Question: Top of my html page is horizontally scrollable input images. I have used the ;
I am trying to place a text under my every image. But facing some problem :---
1> All the text is comming under the first image & are overwritten their. (even if i use the property )
2> I am not able to scroll to the images on right. Even scroll bar is not visible on the GUI after adding the text under images .
Actually what i am trying to achieve is :---
Each image will have a text below it and below text their will be an Horizontal bar.
And i should be able to scroll to the images on the right of my screen. Whenever button is pressed i will glow bar under the image indicating button image is selected. Here bar means a horizontal line (with some width) which for which i can change color to indicate image input is selected.
'''
===============================
IMAGE | IMAGE | IMAGE | IMAGE |
TEXT | TEXT | TEXT | TEXT |
BAR | BAR | BAR | BAR |
===============================
'''
At present code which i have posted does not contains logic for adding BAR under the text.
Please suggest.
'''
<!DOCTYPE html>
<html style="height: 100%;">
<head>
<style>
body, html {
width:100%;
height:100%;
margin:0;
padding:0;
position:relative;
}
#imgtxt{
position: absolute;
top: 40px;
left: 0;
width: 100%;
font-family:arial;
color:#DDDFED;
font-size:15px;
}
#images {
background-color:#292B3B;
white-space:nowrap;
}
div.scrollable {
width: 100%;
margin: 0;
padding: 0;
overflow: auto;
padding-left: 4px;
padding-top: 4px;
padding-bottom: 20px;
box-sizing:border-box;
}
#Menu {
background-color:#FFCCFF;
position:absolute;
top:70px;
bottom:20px;
left:0;
width:200px;
}
#center {
background-color:#eeeeee;
position:absolute;
top:70px;
left:200px;
right:0px;
bottom:20px;
}
#fotter {
background-color:#CC99FF;
text-align:center;
position:absolute;
left:0;
bottom:0;
width:100%;
}
</style>
</head>
<body >
<div id="images" class="scrollable">
<input type="image" src="https://encrypted-tbn0.gstatic.com/images?q=tbn:ANd9GcS6QBsJ91Xp2YoqjiDe4qbYAGSf8deoyI0c1TutLDPrxwuQb34-" onclick="alert('clicked')" title="Room one" alt="Bulb pop up" width="80" height="48" />
<p id="imgtxt">Keypad</p>
<input type="image" src="https://encrypted-tbn0.gstatic.com/images?q=tbn:ANd9GcS6QBsJ91Xp2YoqjiDe4qbYAGSf8deoyI0c1TutLDPrxwuQb34-" onclick="alert('clicked')" alt="Bulb pop up" width="80" height="48" />
<p id="imgtxt" >Keypad-2</p>
<input type="image" src="https://encrypted-tbn0.gstatic.com/images?q=tbn:ANd9GcS6QBsJ91Xp2YoqjiDe4qbYAGSf8deoyI0c1TutLDPrxwuQb34-" onclick="alert('clicked')" alt="Bulb pop up" width="80" height="48" />
<p id="imgtxt" >Keypad-3</p>
<input type="image" src="https://encrypted-tbn0.gstatic.com/images?q=tbn:ANd9GcS6QBsJ91Xp2YoqjiDe4qbYAGSf8deoyI0c1TutLDPrxwuQb34-" onclick="alert('clicked')" alt="Bulb pop up" width="80" height="48" />
<p id="imgtxt" >Keypad-4</p>
<input type="image" src="https://encrypted-tbn0.gstatic.com/images?q=tbn:ANd9GcS6QBsJ91Xp2YoqjiDe4qbYAGSf8deoyI0c1TutLDPrxwuQb34-" onclick="alert('clicked')" alt="Bulb pop up" width="80" height="48" />
<p id="imgtxt" >Keypad-5</p>
<input type="image" src="https://encrypted-tbn0.gstatic.com/images?q=tbn:ANd9GcS6QBsJ91Xp2YoqjiDe4qbYAGSf8deoyI0c1TutLDPrxwuQb34-" onclick="alert('clicked')" alt="Bulb pop up" width="80" height="48" />
<p id="imgtxt" >Keypad-6</p>
<input type="image" src="https://encrypted-tbn0.gstatic.com/images?q=tbn:ANd9GcS6QBsJ91Xp2YoqjiDe4qbYAGSf8deoyI0c1TutLDPrxwuQb34-" onclick="alert('clicked')" alt="Bulb pop up" width="80" height="48" />
<p id="imgtxt" >Keypad-7</p>
<input type="image" src="https://encrypted-tbn0.gstatic.com/images?q=tbn:ANd9GcS6QBsJ91Xp2YoqjiDe4qbYAGSf8deoyI0c1TutLDPrxwuQb34-" onclick="alert('clicked')" alt="Bulb pop up" width="80" height="48" />
<p id="imgtxt" >Keypad-8</p>
<input type="image" src="https://encrypted-tbn0.gstatic.com/images?q=tbn:ANd9GcS6QBsJ91Xp2YoqjiDe4qbYAGSf8deoyI0c1TutLDPrxwuQb34-" onclick="alert('clicked')" alt="Bulb pop up" width="80" height="48" />
<p id="imgtxt" >Keypad-9</p>
<input type="image" src="https://encrypted-tbn0.gstatic.com/images?q=tbn:ANd9GcS6QBsJ91Xp2YoqjiDe4qbYAGSf8deoyI0c1TutLDPrxwuQb34-" onclick="alert('clicked')" alt="Bulb pop up" width="80" height="48" />
<p id="imgtxt" >Keypad-10</p>
<input type="image" src="https://encrypted-tbn0.gstatic.com/images?q=tbn:ANd9GcS6QBsJ91Xp2YoqjiDe4qbYAGSf8deoyI0c1TutLDPrxwuQb34-" onclick="alert('clicked')" alt="Bulb pop up" width="80" height="48" />
<p id="imgtxt" >Keypad-11</p>
<input type="image" src="https://encrypted-tbn0.gstatic.com/images?q=tbn:ANd9GcS6QBsJ91Xp2YoqjiDe4qbYAGSf8deoyI0c1TutLDPrxwuQb34-" onclick="alert('clicked')" alt="Bulb pop up" width="80" height="48" />
<p id="imgtxt" >Keypad-12</p>
<input type="image" src="https://encrypted-tbn0.gstatic.com/images?q=tbn:ANd9GcS6QBsJ91Xp2YoqjiDe4qbYAGSf8deoyI0c1TutLDPrxwuQb34-" onclick="alert('clicked')" alt="Bulb pop up" width="80" height="48" />
<p id="imgtxt" >Keypad-13</p>
<input type="image" src="https://encrypted-tbn0.gstatic.com/images?q=tbn:ANd9GcS6QBsJ91Xp2YoqjiDe4qbYAGSf8deoyI0c1TutLDPrxwuQb34-" onclick="alert('clicked')" alt="Bulb pop up" width="80" height="48" />
<p id="imgtxt" >Keypad-14</p>
<input type="image" src="https://encrypted-tbn0.gstatic.com/images?q=tbn:ANd9GcS6QBsJ91Xp2YoqjiDe4qbYAGSf8deoyI0c1TutLDPrxwuQb34-" onclick="alert('clicked')" alt="Bulb pop up" width="80" height="48" />
<p id="imgtxt" >Keypad-15</p>
<input type="image" src="https://encrypted-tbn0.gstatic.com/images?q=tbn:ANd9GcS6QBsJ91Xp2YoqjiDe4qbYAGSf8deoyI0c1TutLDPrxwuQb34-" onclick="alert('clicked')" alt="Bulb pop up" width="80" height="48" />
<p id="imgtxt" >Keypad-16</p>
<input type="image" src="https://encrypted-tbn0.gstatic.com/images?q=tbn:ANd9GcS6QBsJ91Xp2YoqjiDe4qbYAGSf8deoyI0c1TutLDPrxwuQb34-" onclick="alert('clicked')" alt="Bulb pop up" width="80" height="48" />
<p id="imgtxt" >Keypad-17</p>
<input type="image" src="https://encrypted-tbn0.gstatic.com/images?q=tbn:ANd9GcS6QBsJ91Xp2YoqjiDe4qbYAGSf8deoyI0c1TutLDPrxwuQb34-" onclick="alert('clicked')" alt="Bulb pop up" width="80" height="48" />
<p id="imgtxt" >Keypad-18</p>
<input type="image" src="https://encrypted-tbn0.gstatic.com/images?q=tbn:ANd9GcS6QBsJ91Xp2YoqjiDe4qbYAGSf8deoyI0c1TutLDPrxwuQb34-" onclick="alert('clicked')" alt="Bulb pop up" width="80" height="48" />
<p id="imgtxt" >Keypad-19</p>
<input type="image" src="https://encrypted-tbn0.gstatic.com/images?q=tbn:ANd9GcS6QBsJ91Xp2YoqjiDe4qbYAGSf8deoyI0c1TutLDPrxwuQb34-" onclick="alert('clicked')" alt="Bulb pop up" width="80" height="48" />
<p id="imgtxt" >Keypad-20</p>
<input type="image" src="https://encrypted-tbn0.gstatic.com/images?q=tbn:ANd9GcS6QBsJ91Xp2YoqjiDe4qbYAGSf8deoyI0c1TutLDPrxwuQb34-" onclick="alert('clicked')" alt="Bulb pop up" width="80" height="48" />
<p id="imgtxt" >Keypad-21</p>
</div>
<div id="Menu"> <b>Main Menu</b>
<br />BUTTON-1
<br />BUTTON-2
<br />BUTTON-3</div>
<div id="center">Table center</div>
<div id="fotter">Copyright ©️ 2014 My First Layout</div>
</body>
</html>
'''
JSFiddle: <URL>

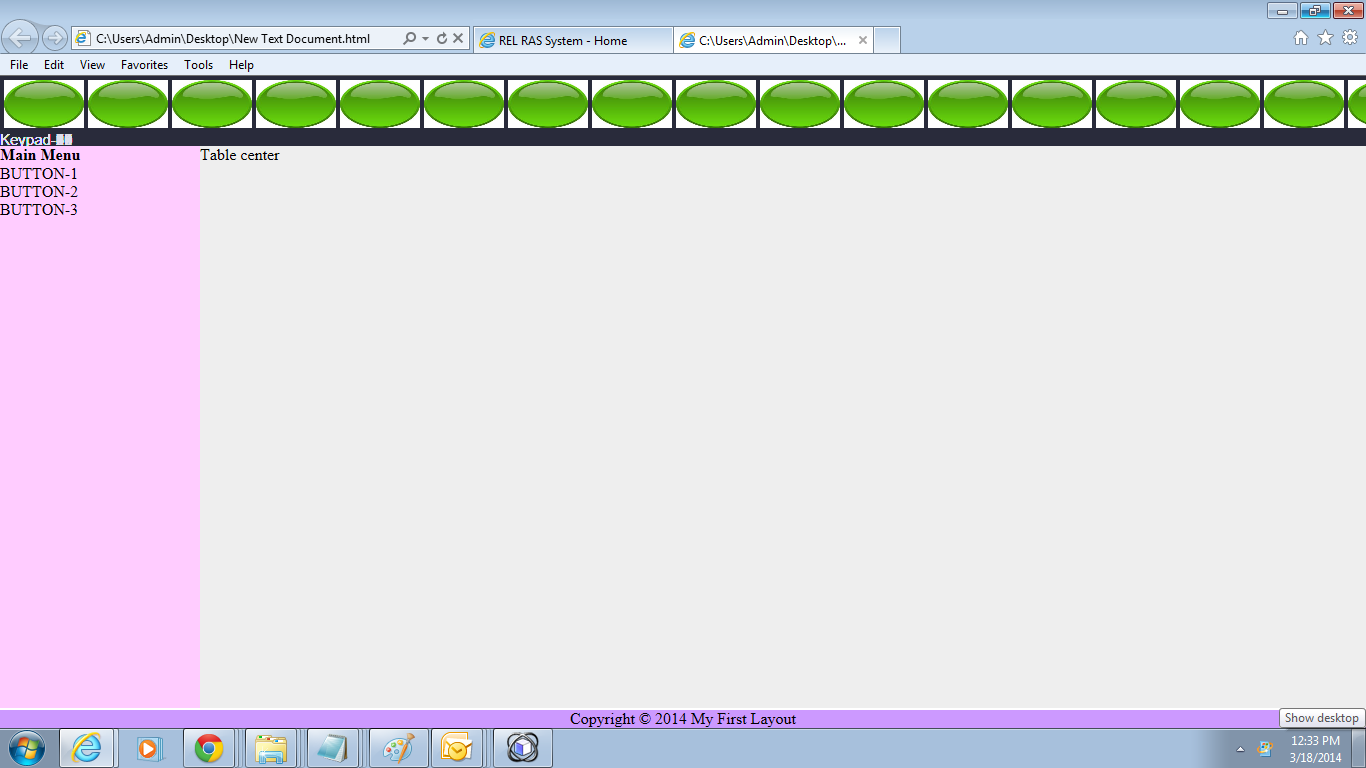
Answer: You can use 'display: inline-block' on a div containing your input image and text.
See this demo.
<URL>
HTML
'''
<div class="input">
<input type="image" src="https://encrypted-tbn0.gstatic.com/images..." onclick="alert('clicked')" title="Room one" alt="Bulb pop up" width="80" height="48" />
<p class="imgtxt">Keypad</p>
</div>
'''
CSS
'''
.input {
display: inline-block;
padding: 0 2px;
}
.input input {
display: block;
}
.imgtxt {
margin: 0;
font-family:arial;
color:#DDDFED;
font-size:15px;
}
'''
When you use 'position: absolute' the element will be positioned relative to its closest parent with position specified. In your example all of the '<p>' tags will be positioned the same.